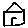
Label: house